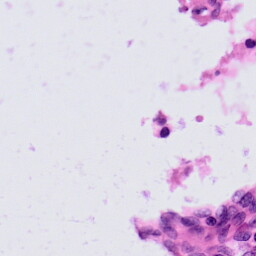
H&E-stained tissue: Prostate